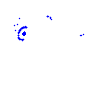
Particle: proton